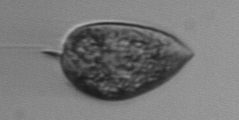
Label: Prorocentrum_micans